Field crop: maize
Growth stage: 2
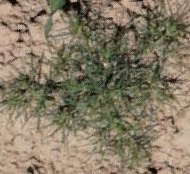
Species: salsola